Question: Hi everyone I have a web page that is using Jquery to send the data from a dialog to the asp.net method using $.ajax, but it's always giving me a 404 error Web Page not found.
The Ajax is giving this link to the request "Localhost:1395/Login.aspx/sendEmail" (Obtained using firebug), but send Email is the method that should be called in the Login.aspx page.
This is the JQuery code:
'''
$.ajax({
type: 'POST',
url: 'Login.aspx/sendEmail',
data: '{"strEmail":"' + $('#hplForgotDialog').find('input[id$=txtForgotEmail]').val() + '"}',
contentType: "application/json; charset=utf-8",
dataType: "json"
});
'''
Any help with this problem would be really apreciated.
Edit: to demonstrate the error a little more I'll add an image depicting the URL error to witch it tries to connect.

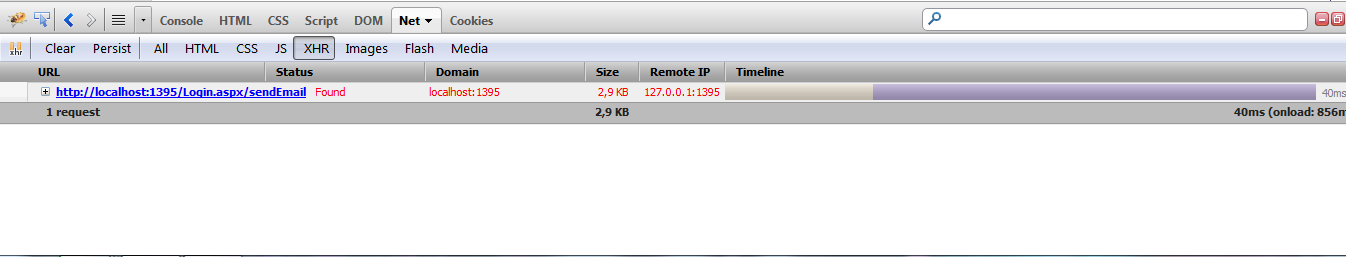
Answer: My guess would be, you need to setup routing. You can read about it here:
<URL>
Basically, if I'm right (wich I might not be), your routing doesn't find the correct Actions (or whatever they are called in a non-MVC scenario). In Web Forms, you have to setup custom routes in the Global.asax file, in the Application_Start event handler.
Something like this:
'''
protected void Application_Start(object sender, EventArgs e)
{
RegisterRoutes(RouteTable.Routes);
}
public static void RegisterRoutes(RouteCollection routes)
{
routes.MapPageRoute("",
"Category/{action}/{categoryName}",
"~/categoriespage.aspx");
}
'''
With this, you tell the application how to understand URLs, and their parameters. This is the url /Category/param1/param2, everything that matches this pattern, will be directed to the categoriespage.aspx page, what can do whatever it wants with the parameters (call the correct method for example).